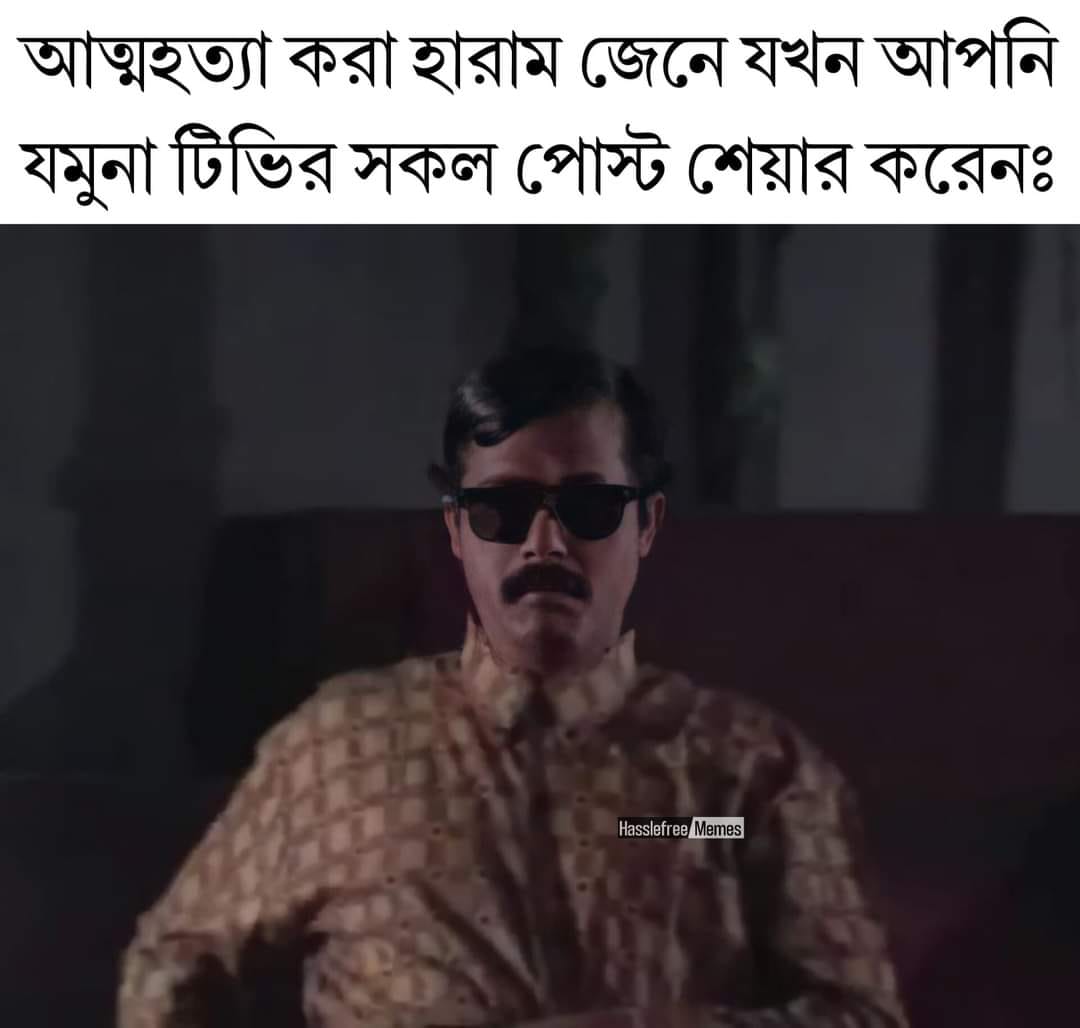
Text: আত্মহত্যা করা হারাম জেনে যখন আপনি যমুনা টিভির সকল পোস্ট শেয়ার করেন
Label: Hate
Hate category: Political
Targeted group: Organization